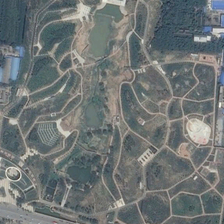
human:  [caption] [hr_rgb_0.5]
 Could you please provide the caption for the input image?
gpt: between two blue roof factories  there is a park with three ponds near a road .

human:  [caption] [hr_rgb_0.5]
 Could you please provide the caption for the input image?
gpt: there are pieces of greenlands in the park .

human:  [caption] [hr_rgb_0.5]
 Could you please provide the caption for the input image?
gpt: many footpaths stretch across this park which has a pond in it .

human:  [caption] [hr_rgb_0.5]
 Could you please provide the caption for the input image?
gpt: several blue roof buildings are near a park with many green plants and several ponds .

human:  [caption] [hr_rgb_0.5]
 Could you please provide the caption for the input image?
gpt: many complex spurroads is in the park  with some greenings .